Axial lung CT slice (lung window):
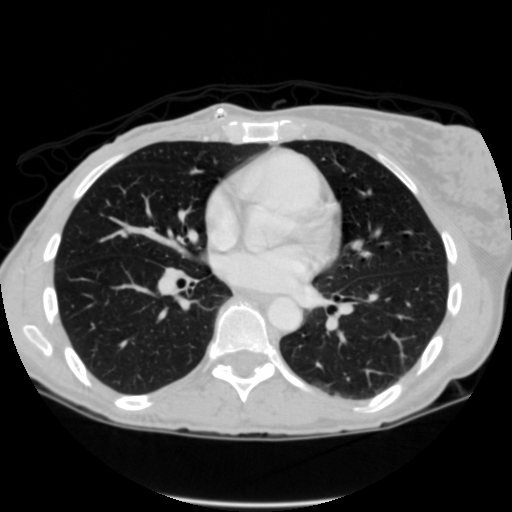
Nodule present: no